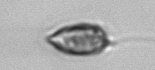
Label: Prorocentrum_triestinum